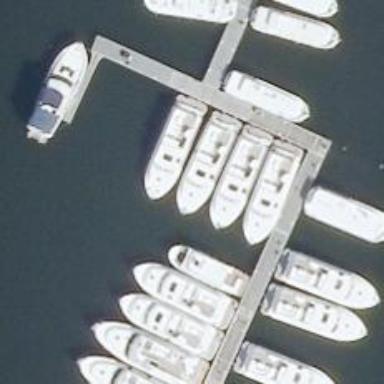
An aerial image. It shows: Marina on leisure land.